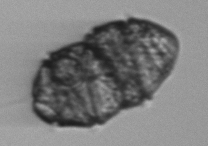
Label: Margalefidinium